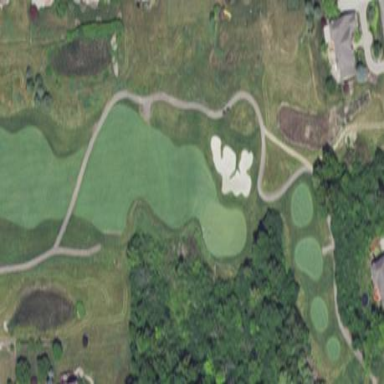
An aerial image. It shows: Golf fairway surrounded by grass.